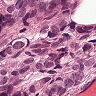
Metastatic tissue present: yes